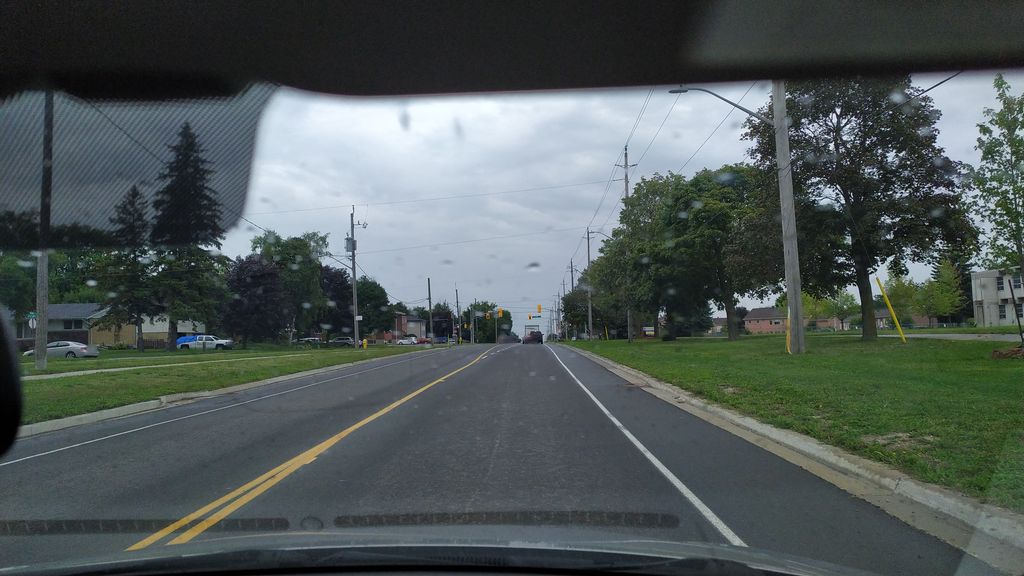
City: kitchener-waterloo